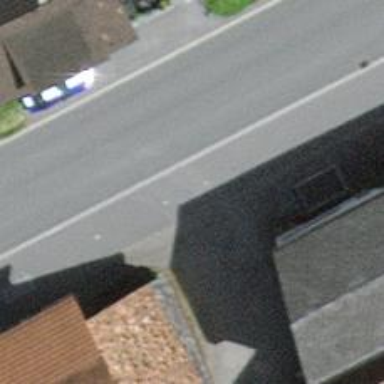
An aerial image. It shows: Asphalt path.